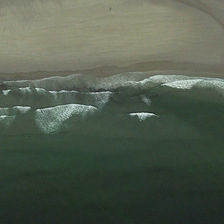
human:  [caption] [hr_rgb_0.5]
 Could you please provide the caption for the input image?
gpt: near the coast we can see white sea spray .

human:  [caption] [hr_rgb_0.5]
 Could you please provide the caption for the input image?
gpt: some waves between the soft sand and dark green sea .

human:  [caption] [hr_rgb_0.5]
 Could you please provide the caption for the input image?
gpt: near the coast we can see white sea spray .

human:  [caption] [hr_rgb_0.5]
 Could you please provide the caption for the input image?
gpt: white spoondrift pats the bank and there is a curve on the beach .

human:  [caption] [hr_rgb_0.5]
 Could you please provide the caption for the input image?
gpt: some white waves are between yellow beach and green ocean .